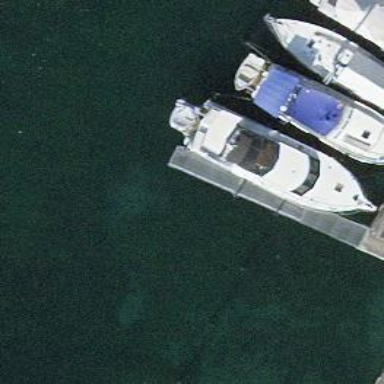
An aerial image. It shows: Man-made pier.